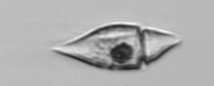
Label: Amphidinium